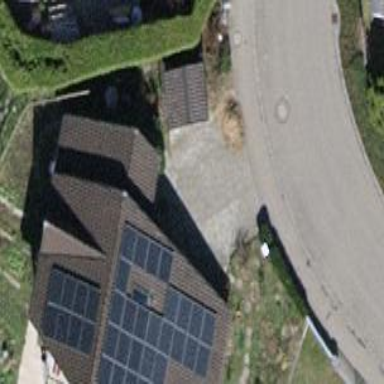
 consisting of solar photovoltaic panels."